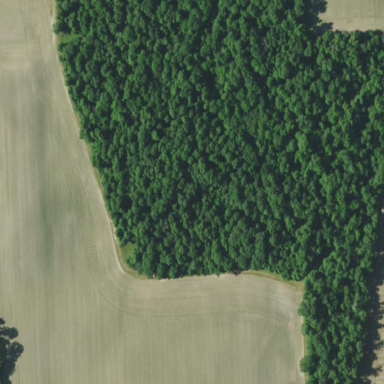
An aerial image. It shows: Deciduous broadleaved woodland.